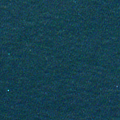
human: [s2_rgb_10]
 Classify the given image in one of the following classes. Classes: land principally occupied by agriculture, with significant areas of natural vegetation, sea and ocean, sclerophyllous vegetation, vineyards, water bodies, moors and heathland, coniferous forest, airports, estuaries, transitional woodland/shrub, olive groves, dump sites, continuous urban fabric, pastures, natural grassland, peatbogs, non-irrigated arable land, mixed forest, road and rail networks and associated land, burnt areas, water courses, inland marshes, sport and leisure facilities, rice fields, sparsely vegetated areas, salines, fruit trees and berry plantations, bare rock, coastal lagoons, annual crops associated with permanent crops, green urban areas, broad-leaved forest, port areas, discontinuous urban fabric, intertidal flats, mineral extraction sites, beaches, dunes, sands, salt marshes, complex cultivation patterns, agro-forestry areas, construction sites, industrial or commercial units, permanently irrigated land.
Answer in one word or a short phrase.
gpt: sea and ocean